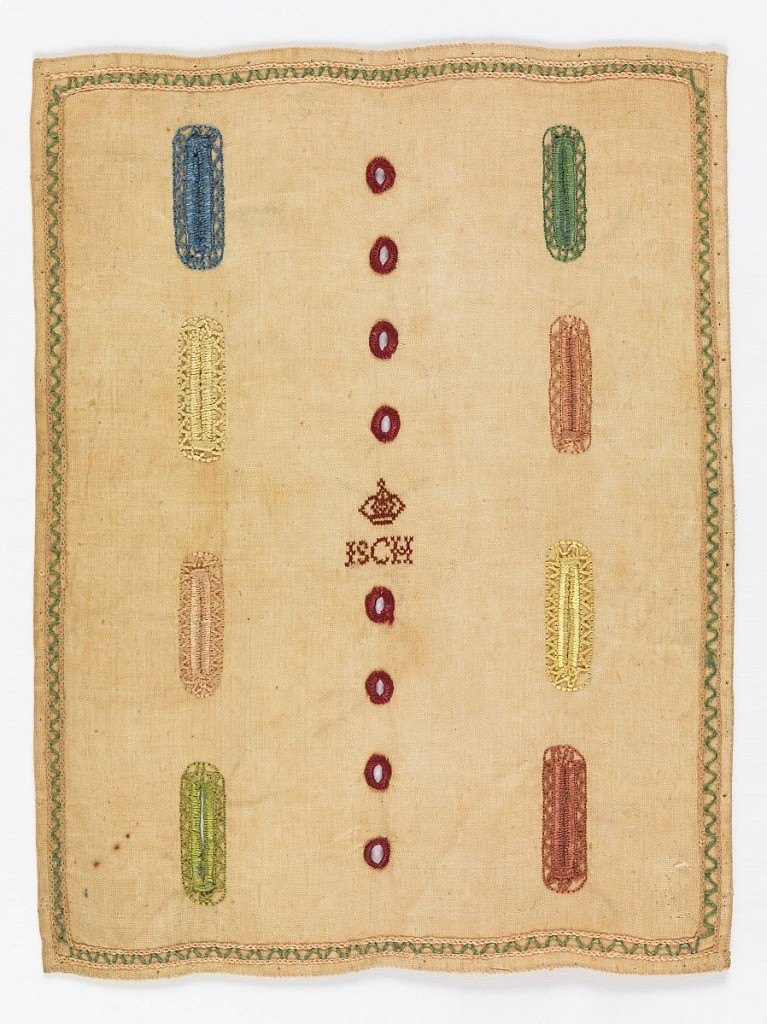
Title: Sampler
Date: early 19th century
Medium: silk embroidery on linen foundation Technique: embroidered in button hole, chain, double running, and back stitches on plain weave foundation Label: linen embroidered with silk in button hole, chain, double running, and back stitches
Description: Small sampler with eight rectangular button holes in blue, green, yellow and pink, and eight eyelets in red.  In the center, a monogram with a crown above. Green zigzag border. On off-white linen.